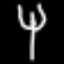
Label: fork